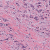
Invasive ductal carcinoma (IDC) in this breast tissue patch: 1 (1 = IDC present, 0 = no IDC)